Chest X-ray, PA view. Patient: 71 years old, sex M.
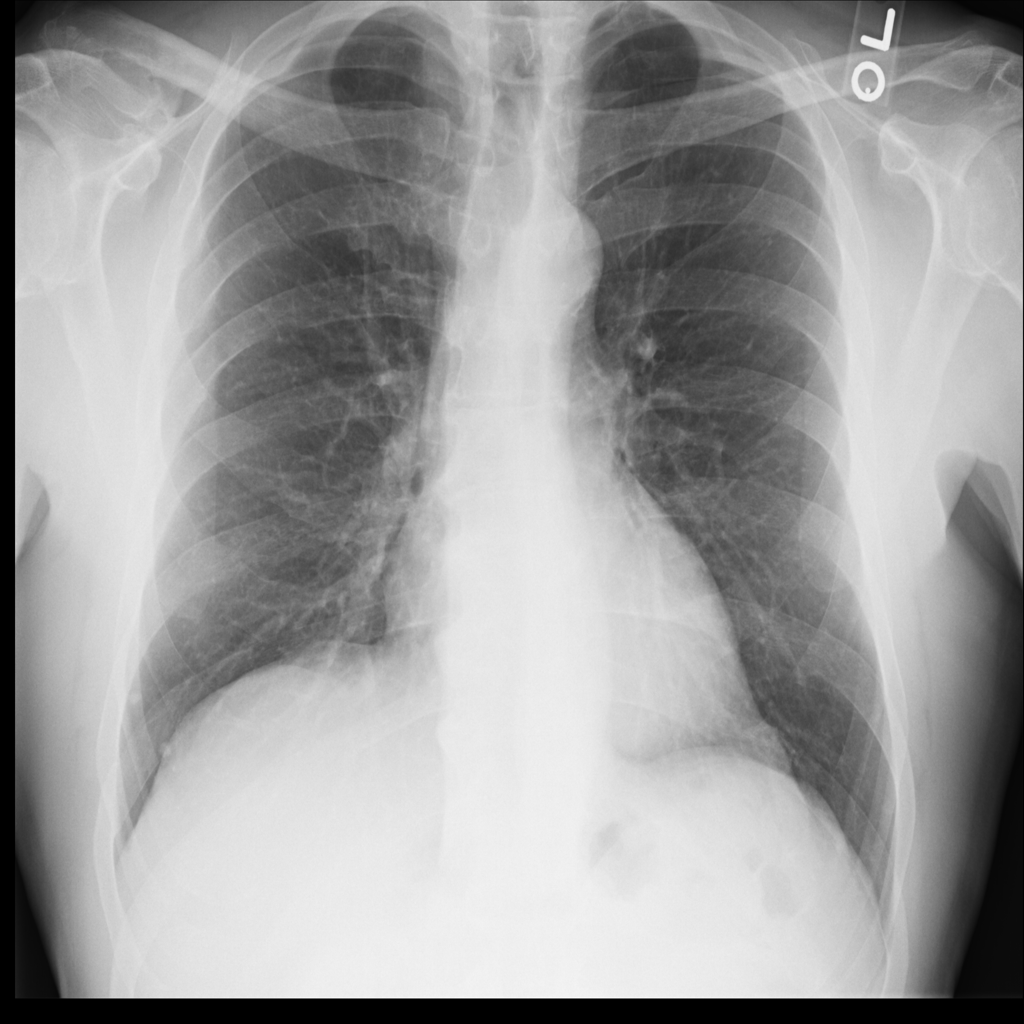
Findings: Nodule